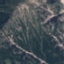
Land use / land cover: HerbaceousVegetation